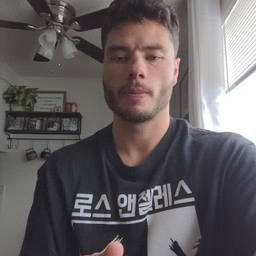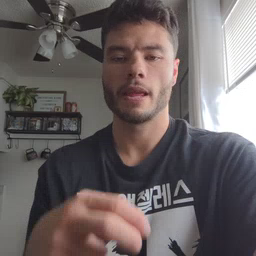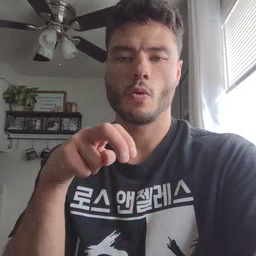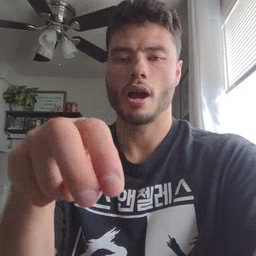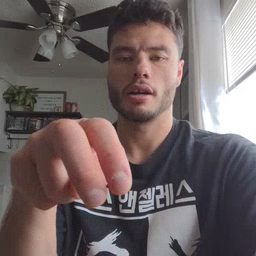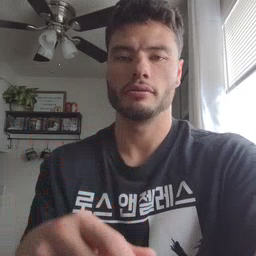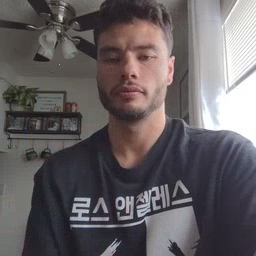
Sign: ride